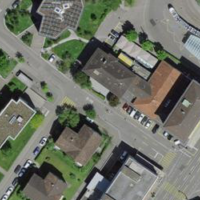
EUNIS habitat code: 54
Species observed at this site:
Astrantia major